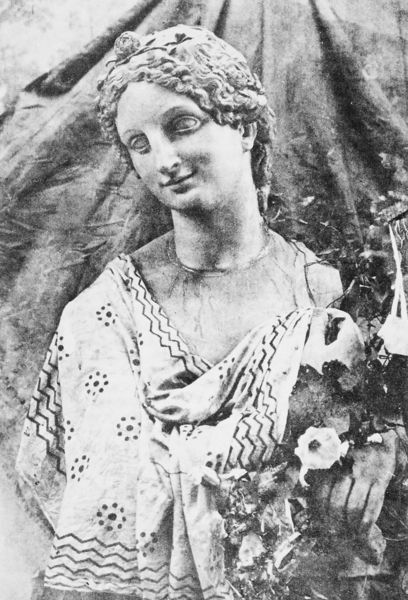
Titel: Berliner Flora
Schlagwörter: blätter, hand, blume, blumen, frau, haar, mund, nase, schmuck, blüte, rose, rosen, schal, tuch, muster, augen, falten, faru, vorhang, auge, gewand, locken, skulptur, lächeln, zopf, detail, fotografie, lachen, bayern, zacken, gotisch, heilige, verehrung, gips, madonna, geschmückt, lachend, dekoriert, bekleidet, zackenmuster, verkleidete skultpur, bekleidete skulptur